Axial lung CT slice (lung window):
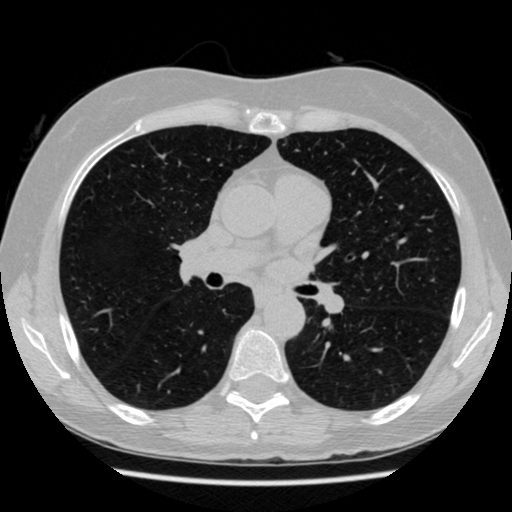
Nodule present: no